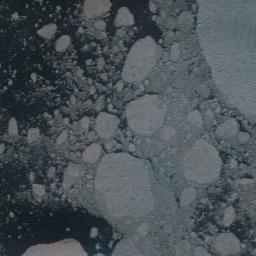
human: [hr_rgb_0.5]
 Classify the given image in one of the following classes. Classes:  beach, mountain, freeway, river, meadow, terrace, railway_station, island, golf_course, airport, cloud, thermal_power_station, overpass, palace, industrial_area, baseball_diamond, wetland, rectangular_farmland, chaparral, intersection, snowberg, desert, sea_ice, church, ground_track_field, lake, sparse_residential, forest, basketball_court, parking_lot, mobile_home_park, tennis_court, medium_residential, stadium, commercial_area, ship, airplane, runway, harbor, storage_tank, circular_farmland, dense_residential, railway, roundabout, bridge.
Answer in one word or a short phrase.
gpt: sea_ice